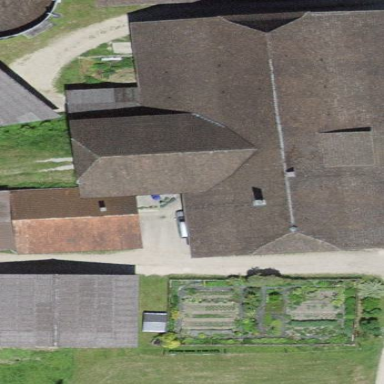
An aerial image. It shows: Farm building.